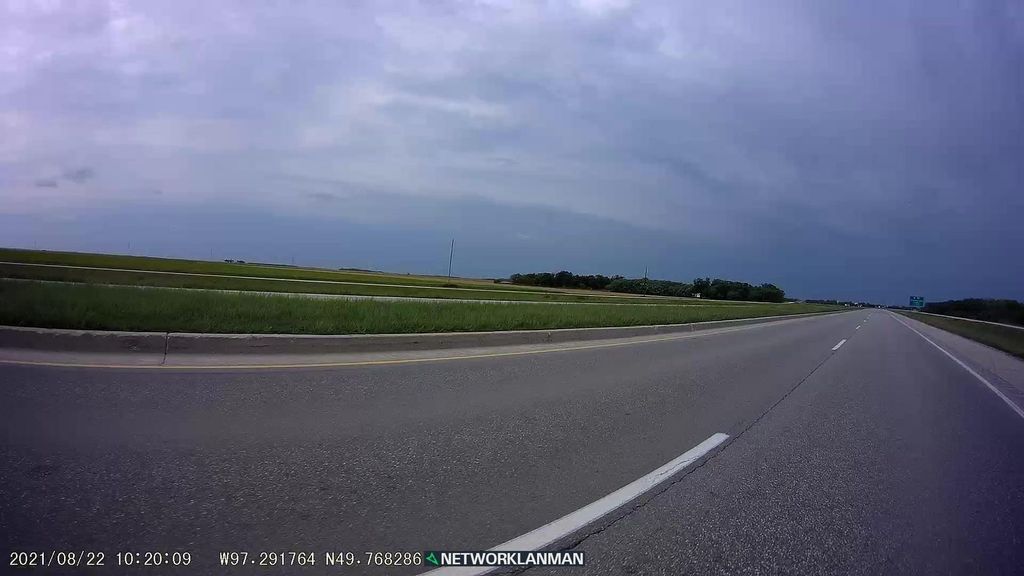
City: winnipeg